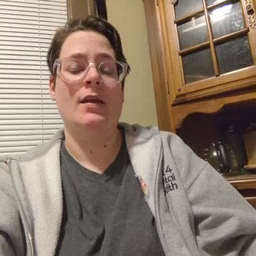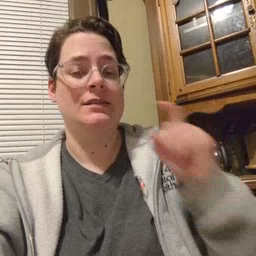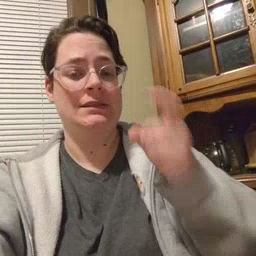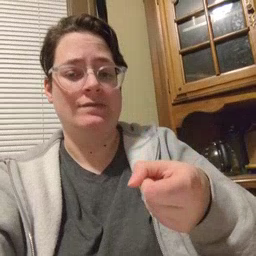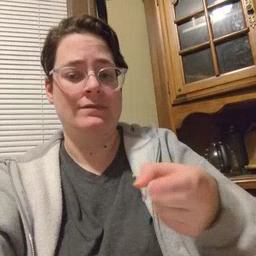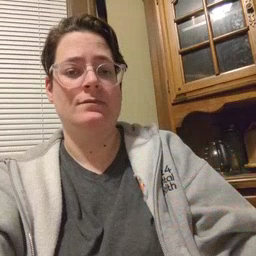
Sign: give